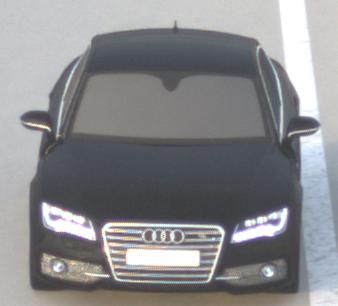
Make: Audi
Model: S7 Sportback cod
Detailed model: S7 (4G) Sportback
Model produced from: 2012/06
Model produced until: 2014/05
Doors: 5
Color: black
Road condition: dry road
Daytime: sunrise or sunset
Contrast: low contrast